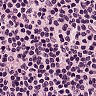
Metastatic tissue present: no